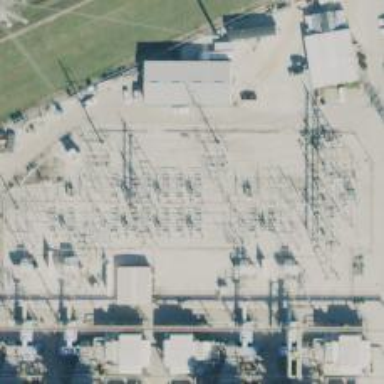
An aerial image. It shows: Switch for power supply.